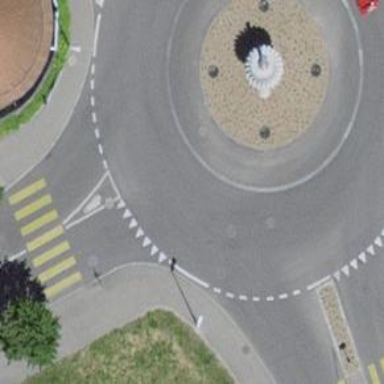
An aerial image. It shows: Tertiary road leading to roundabout junction.